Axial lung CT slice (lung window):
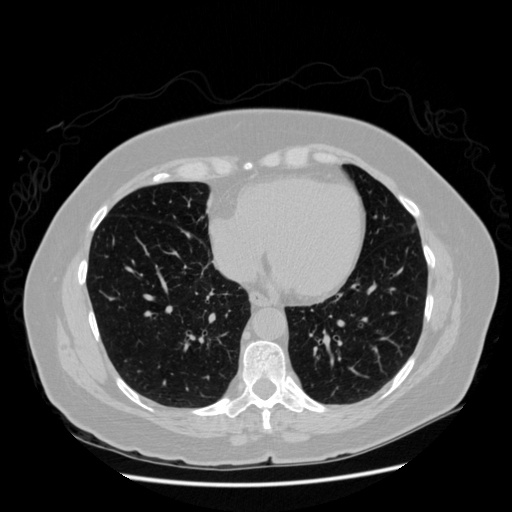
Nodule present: no